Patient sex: F
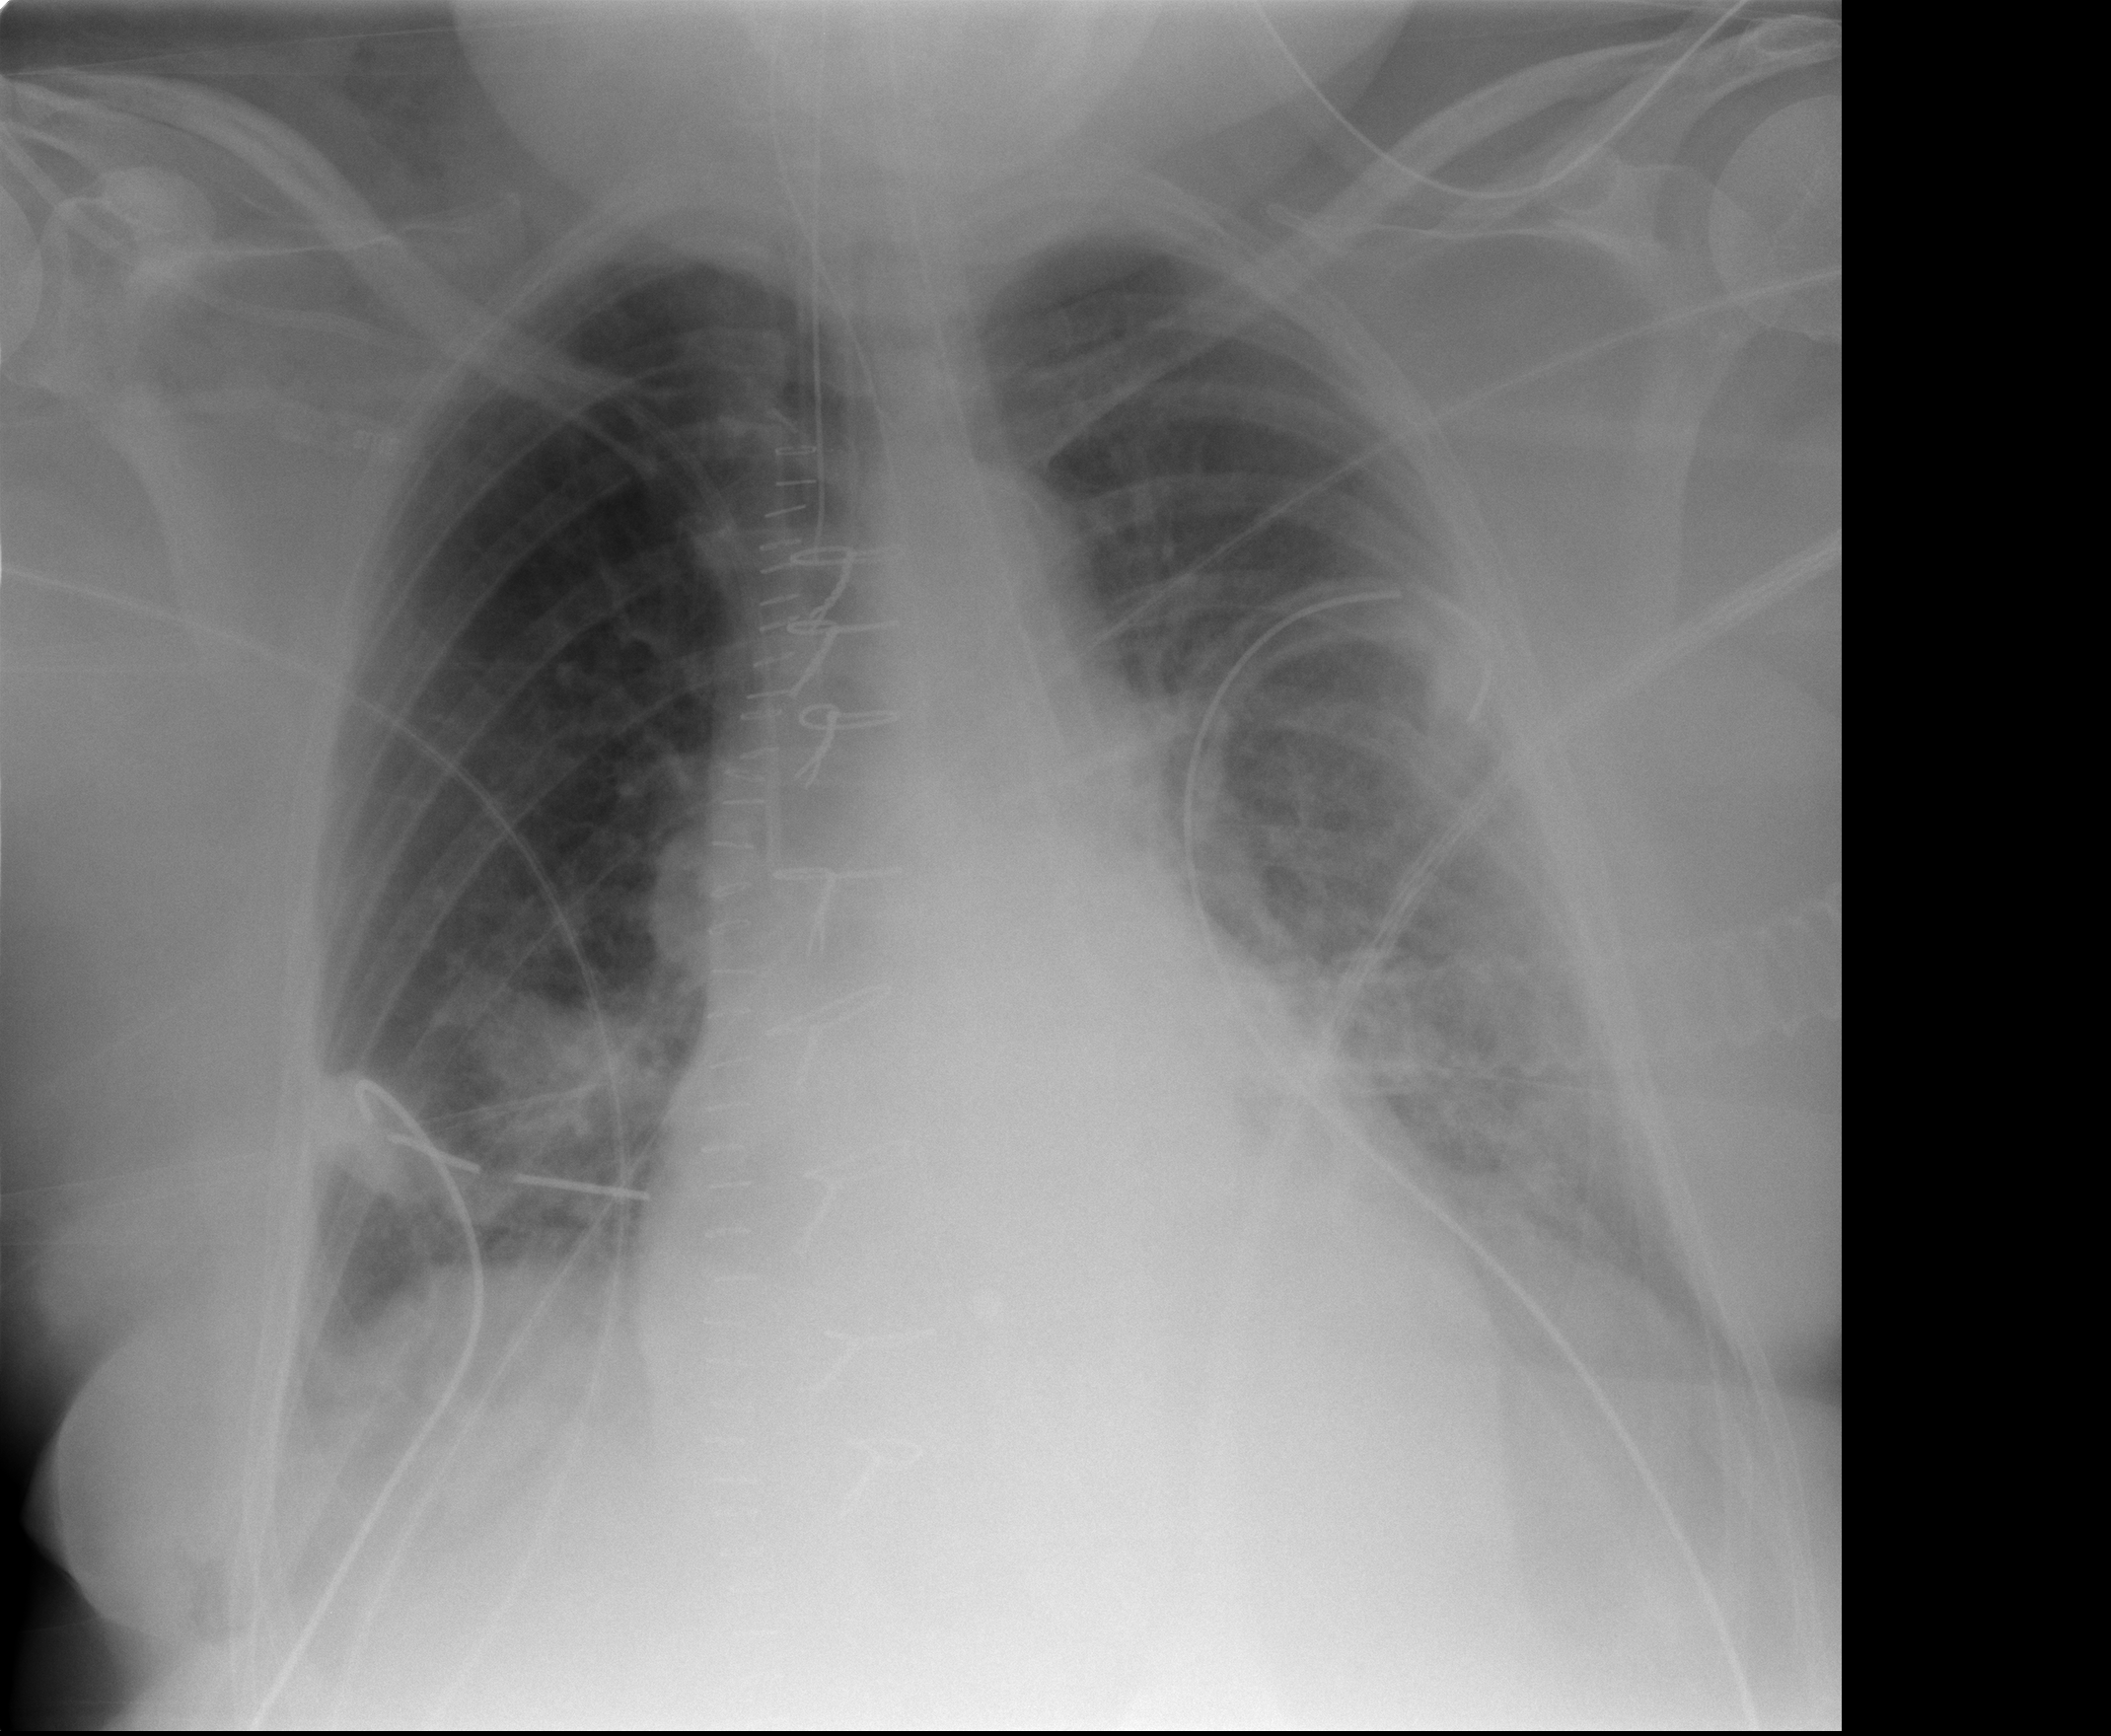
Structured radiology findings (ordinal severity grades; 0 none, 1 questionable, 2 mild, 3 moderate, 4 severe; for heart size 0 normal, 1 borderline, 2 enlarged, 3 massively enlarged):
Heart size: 2
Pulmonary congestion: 2
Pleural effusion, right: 2
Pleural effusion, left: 2
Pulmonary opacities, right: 2
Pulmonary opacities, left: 2
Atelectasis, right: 2
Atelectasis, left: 2